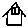
Label: house